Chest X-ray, PA view. Patient: 72 years old, sex M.
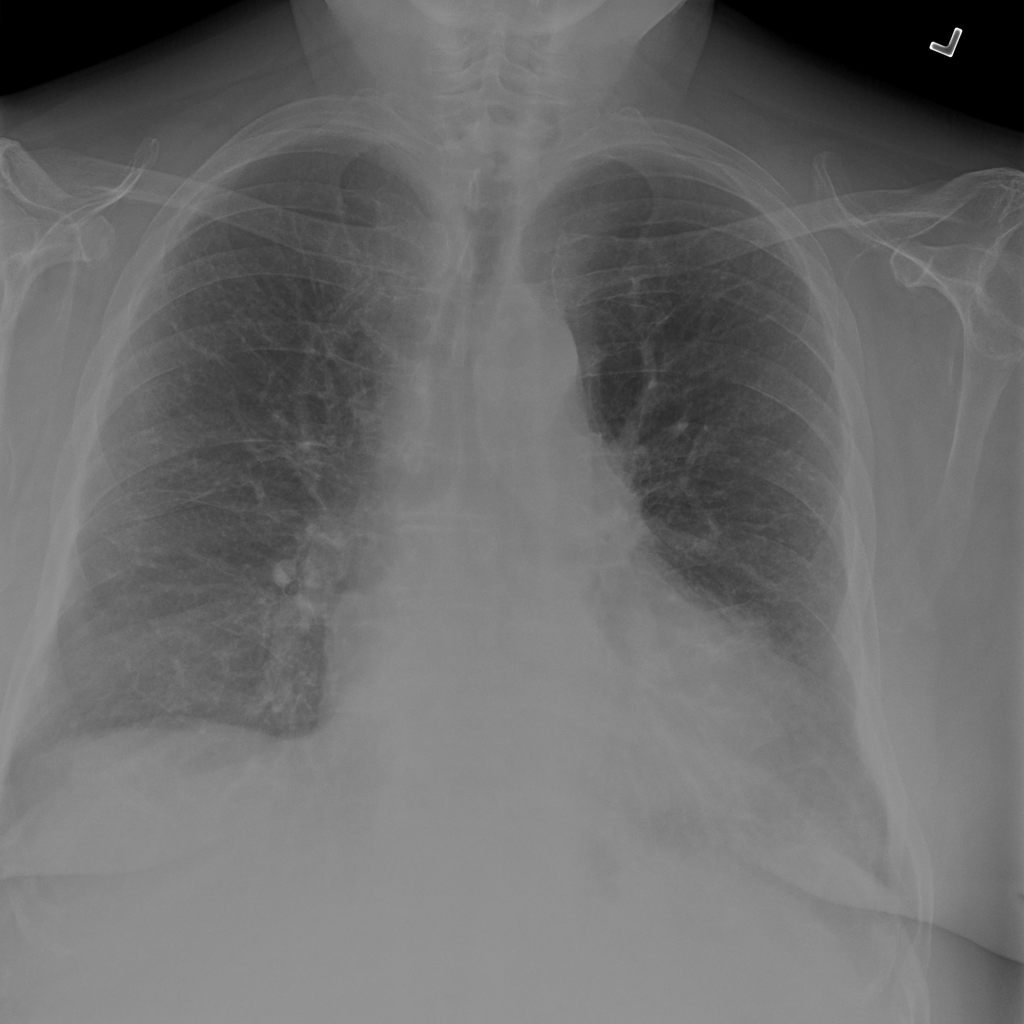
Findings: Atelectasis, Cardiomegaly